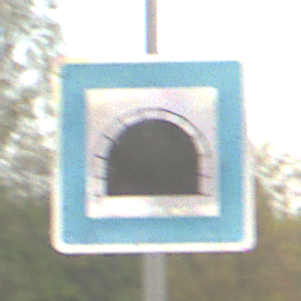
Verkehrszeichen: Tunnel
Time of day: MorningAfternoon
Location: Outdoor (Suburban)
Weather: Overcast
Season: NotSpecified
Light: Natural